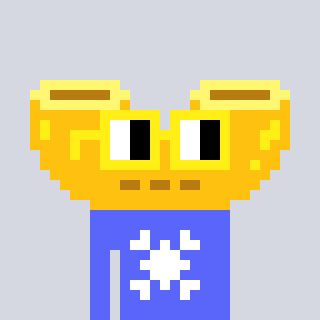
a pixel art character with square yellow glasses, a macaroni-shaped head and a purple-colored body on a cool background